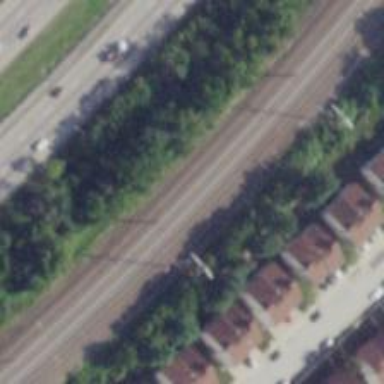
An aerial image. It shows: Railway track with contact lines for electrification.